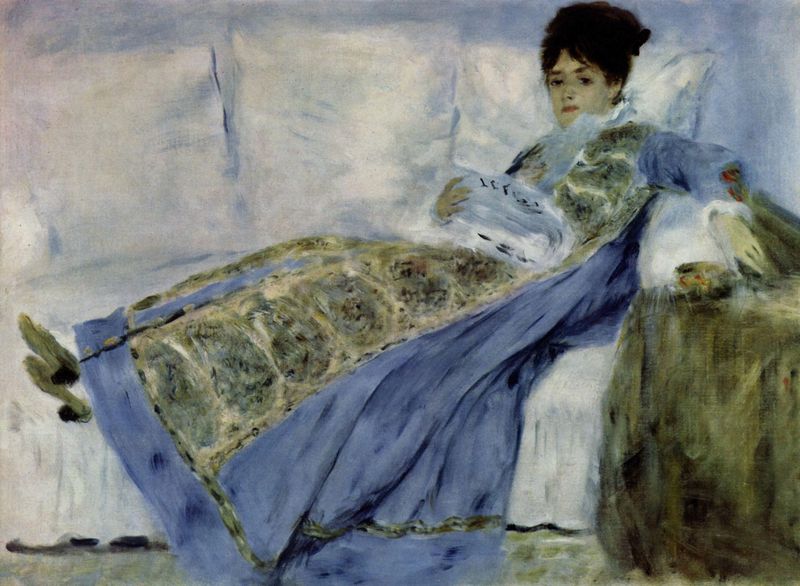
Titel: Madame Monet auf dem Divan
Künstler: Pierre Auguste Renoir
Standort: Oeiras (bei Lisboa)
Institution: Sammlung Gulbenkian
Schlagwörter: blau, gemälde, hand, himmel, schatten, wasser, weiß, grün, impressionismus, kirchner, menschen, ocker, sitzen, bewegung, braun, bunt, damen, finger, frankreich, frau, frisur, grau, haar, hell, kleid, kleider, licht, mund, nase, ohr, raum, renoir, schwarz, stützen, tisch, zimmer, blick, dame, rot, tuch, fächer, malerei, muster, wand, arm, augen, bluse, falten, gesicht, kragen, pelz, samt, bildnis, hände, portrait, porträt, öl, kalt, pastos, gewand, haare, kelch, mantel, pose, reich, stickerei, stoff, decke, saum, blatt, augenbrauen, borte, lippen, ohren, scheitel, zart, fell, hellblau, adlig, ruhig, papier, sofa, armlehne, liegen, ruhen, lehne, schuhe, rast, füsse, stille, kissen, bezug, bordüre, duktus, monet, ernst, halstuch, dekor, lesen, verzierung, draperie, manet, bett, bettdecke, hochgesteckt, couch, edel, edouard manet, liegend, divan, braune haare, krank, buch, diwan, liegende, zeitschrift, zeitung, tasche, wärmflasche, brokat, muff, brief, müde, versonnen, ölskizze, legen, gmälde, absätze, pumps, balu, steckfrisur, lesend, absatz, chaiselongue, ottomane, block, odaliske, hofdame, stumpf, frauz, ablage, beistelltisch, erwartung, ruht, ruhend, borten, überzug, shuhe, abgestützt, had, stöckelschuhe, liegefigur, konturlos, recamiere, sofe, anziehsachen, aare, sofabezug, liegnd, couchtisch, gestecktes haar, hochgelegt, hochlegen, jungn, lesenj, edouard, odalique, relaxed, ofa, kannapee, schawrzhaarig